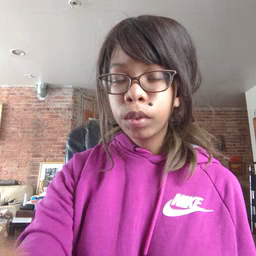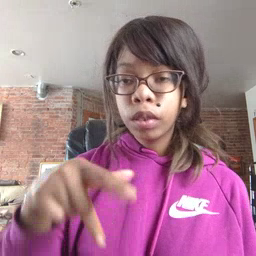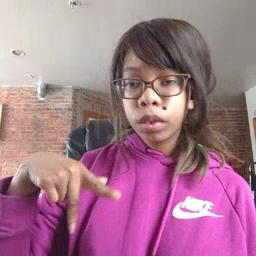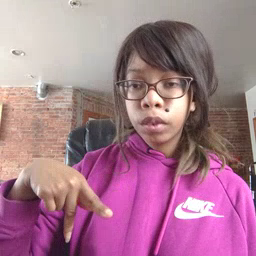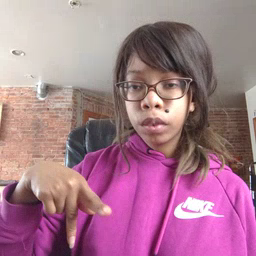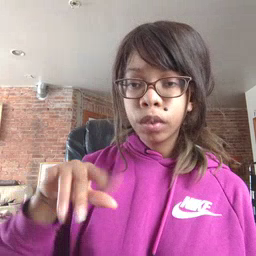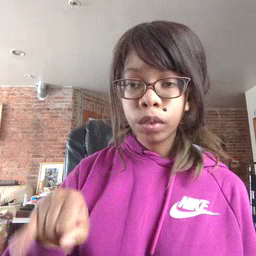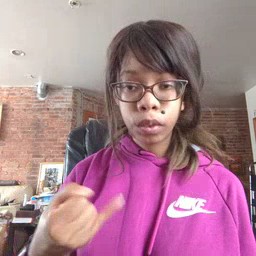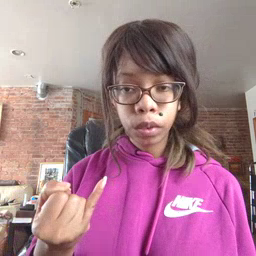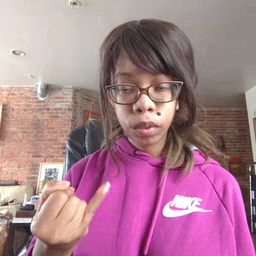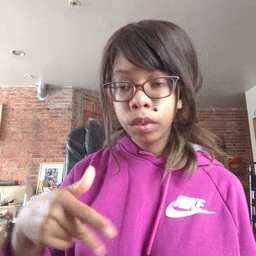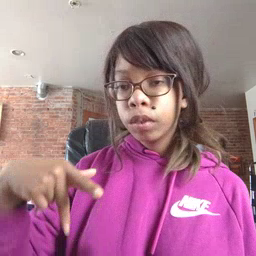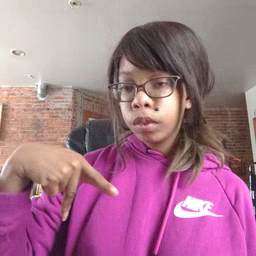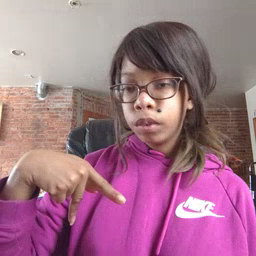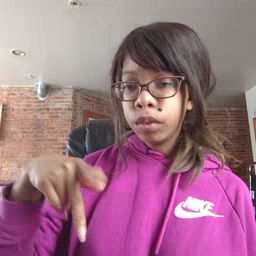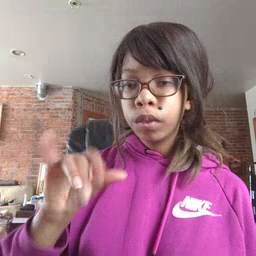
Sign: pajamas